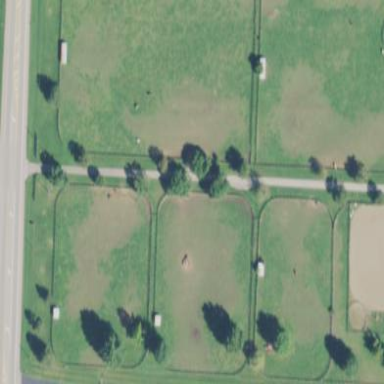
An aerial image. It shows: Equestrian pitch used for leisure and sports activities.